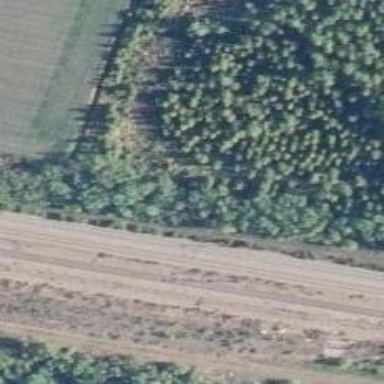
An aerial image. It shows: Continuous rail railway with electrified contact line.